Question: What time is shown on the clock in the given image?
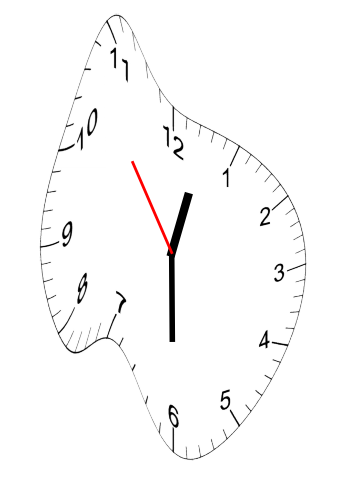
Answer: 12:29:54